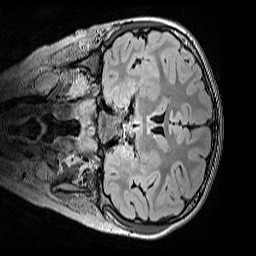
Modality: FLAIR
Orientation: coronal
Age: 9
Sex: female
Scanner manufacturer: siemens
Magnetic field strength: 3 T
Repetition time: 5 s
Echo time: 0.388 s